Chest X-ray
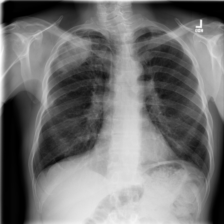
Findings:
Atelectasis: negative
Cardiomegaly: negative
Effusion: negative
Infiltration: positive
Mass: negative
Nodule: negative
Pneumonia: negative
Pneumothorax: negative
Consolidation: negative
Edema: negative
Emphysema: negative
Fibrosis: negative
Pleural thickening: negative
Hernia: negative